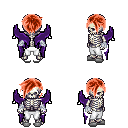
a pixel art fantasy rpg character, male body template, skeleton, purple wings, white pants, red pixie cut hairstyle, white cloth bandages, white slippers, four views (front, back, left, right), 2x2 character sprite sheet, small pixel art, hard edges, no anti-aliasing